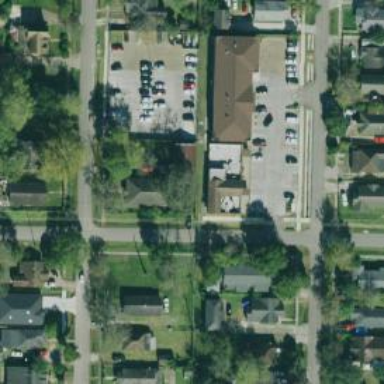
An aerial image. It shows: Healthcare clinic.